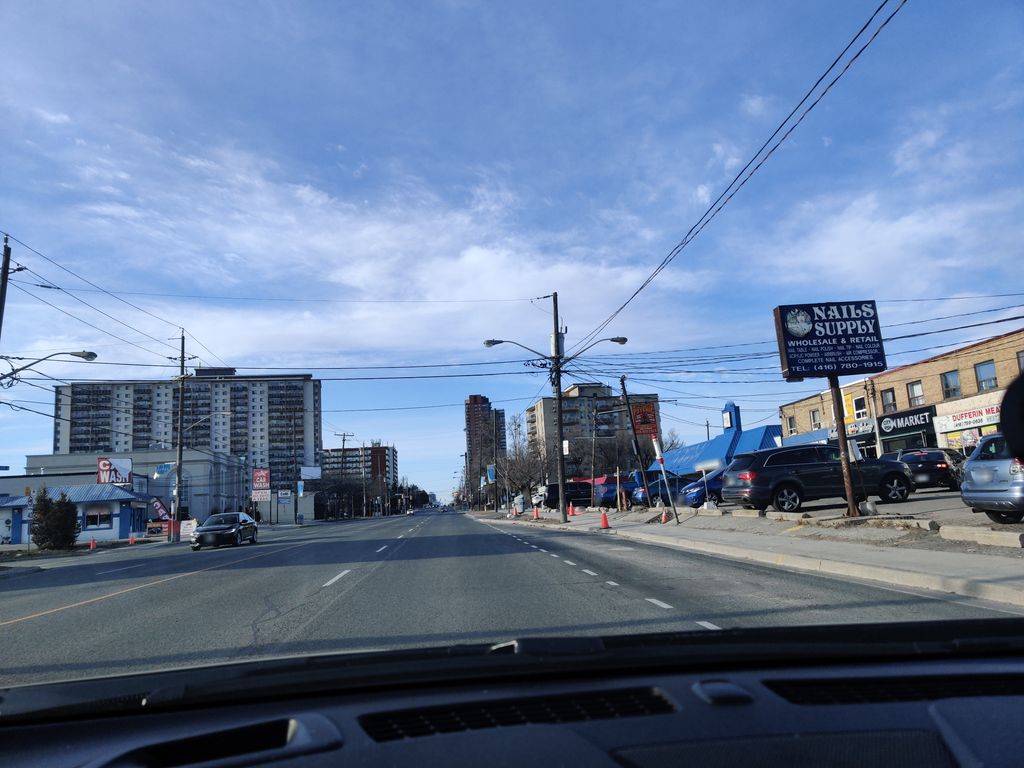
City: toronto